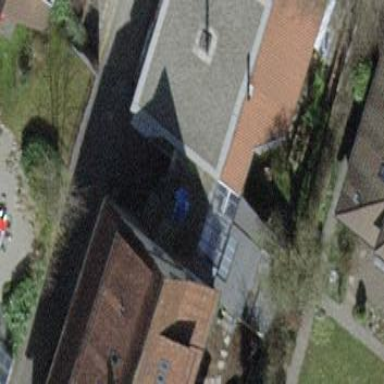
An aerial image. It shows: Building with tiled roof.